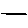
Label: line